Question: I am having difficulty wrapping the text in UILabel and it is going out of bounds. I've tried to set the numberoflines to 0 in the utility pane after clicking on UILabel in Storyboard, but it still doesn't wrap. Just to clarify, I created the UI Label in Storyboard and connected to ViewController with IBOutlet.

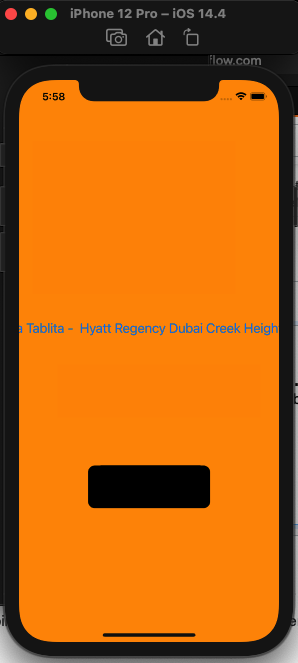
Answer: As per my knowledge you need to add proper constraints to UILable, Just add leading, trilling and top constraints.